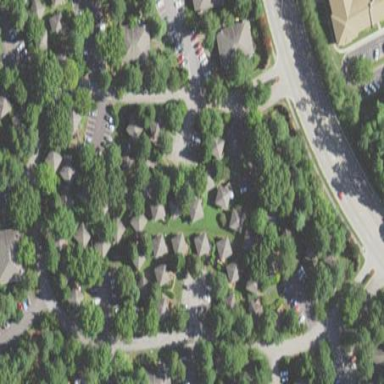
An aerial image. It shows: Residential neighbourhood.